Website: bh-photo
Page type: address-validator
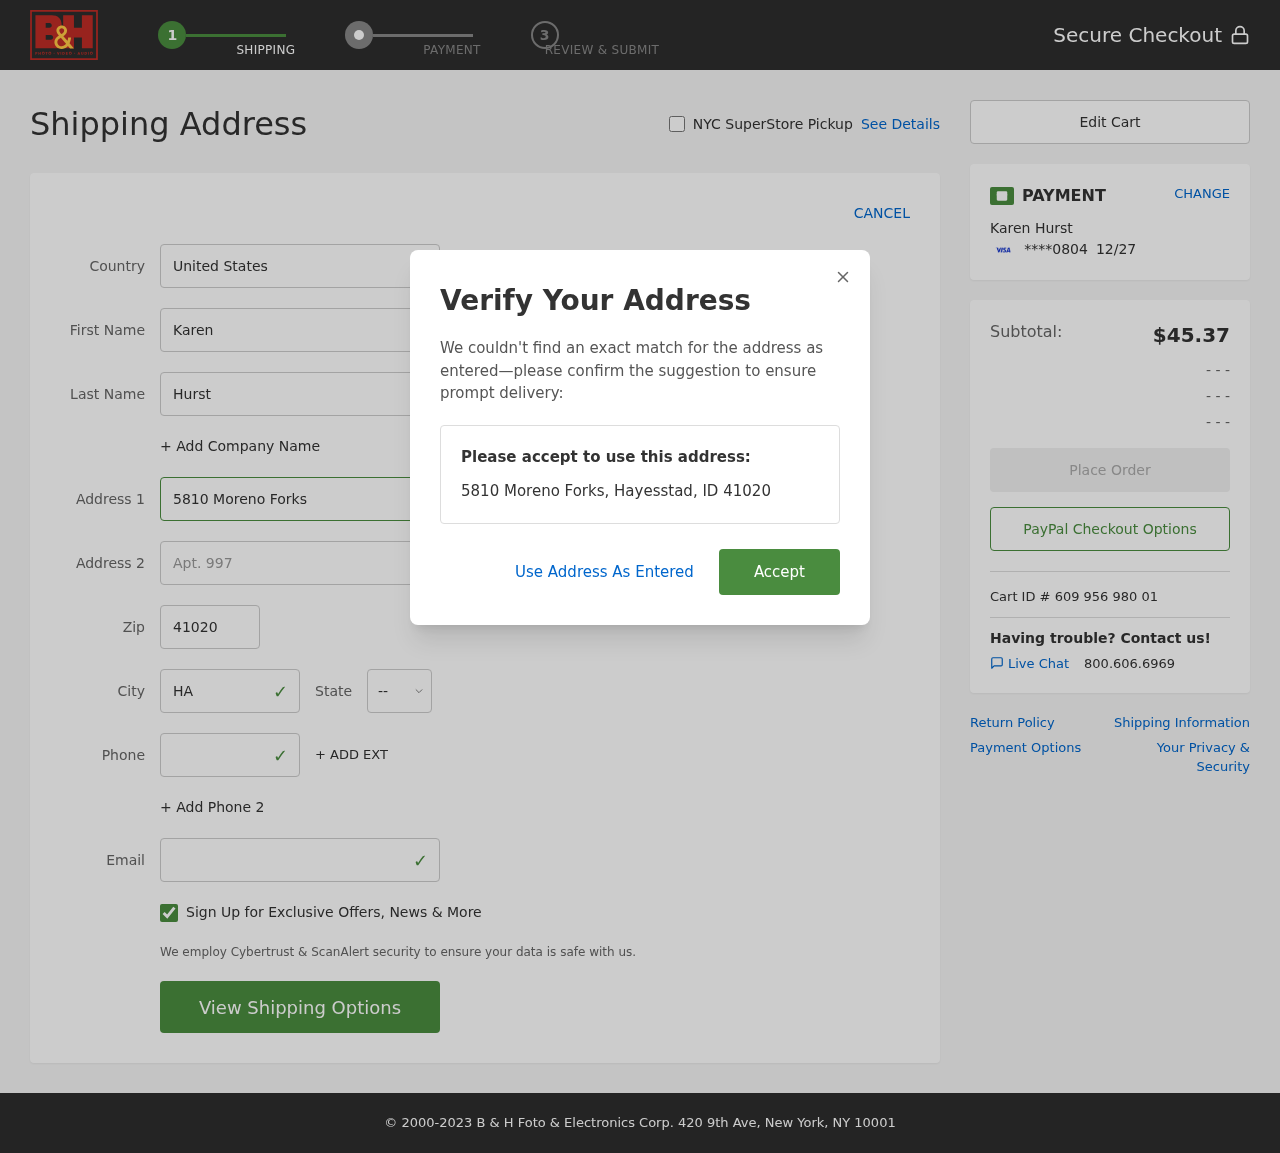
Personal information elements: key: PII_CARD_EXPIRY
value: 12/27
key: PII_CARD_LAST4
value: ****0804
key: PII_CITY
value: Hayesstad
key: PII_COUNTRY
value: United States
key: PII_EMAIL
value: karen_hurst@yahoo.com
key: PII_FIRSTNAME
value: Karen
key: PII_FULLNAME
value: Karen Hurst
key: PII_LASTNAME
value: Hurst
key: PII_PHONE
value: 6028860027
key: PII_POSTCODE
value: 41020
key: PII_STATE_ABBR
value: ID
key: PII_STREET
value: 5810 Moreno Forks
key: PII_STREET2
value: Apt. 997
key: PII_CITY_STATE_ZIP
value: Hayesstad, ID 41020
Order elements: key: ORDER_SUBTOTAL
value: $45.37
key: ORDER_ID
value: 609 956 980 01